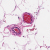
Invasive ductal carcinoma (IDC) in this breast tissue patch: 0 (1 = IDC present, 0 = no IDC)